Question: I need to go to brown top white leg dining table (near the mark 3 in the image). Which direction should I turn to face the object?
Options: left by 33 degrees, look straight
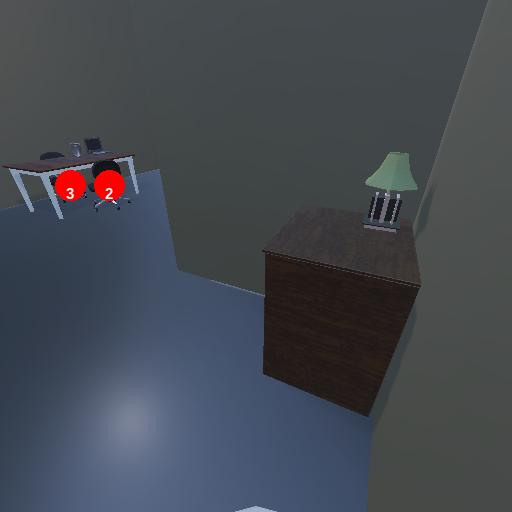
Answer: left by 33 degrees